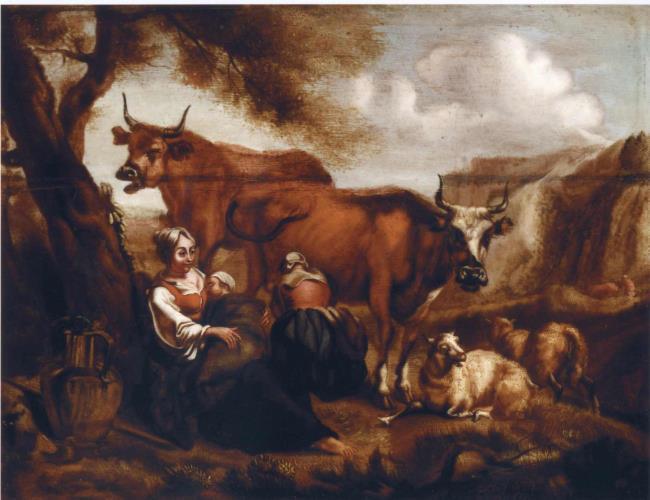
Title: Shepherds with cattle
Artist: Abraham Borm
Earliest date: 1657
Latest date: 1657
Genre: painting
Iconography: cattle
Keywords: genre, mountain landscape, breastfeed, red-and-white cattle, milking, ewer (vessel), sheep, mooing, dairymaid, shepherdess, copperwork (visual work)